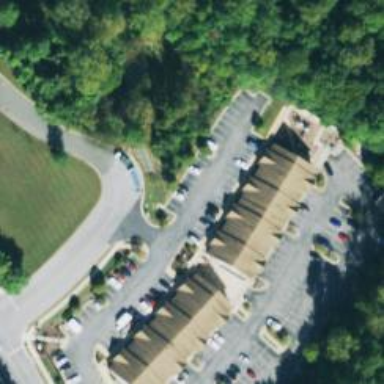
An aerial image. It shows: Healthcare clinic is depicted in the image.